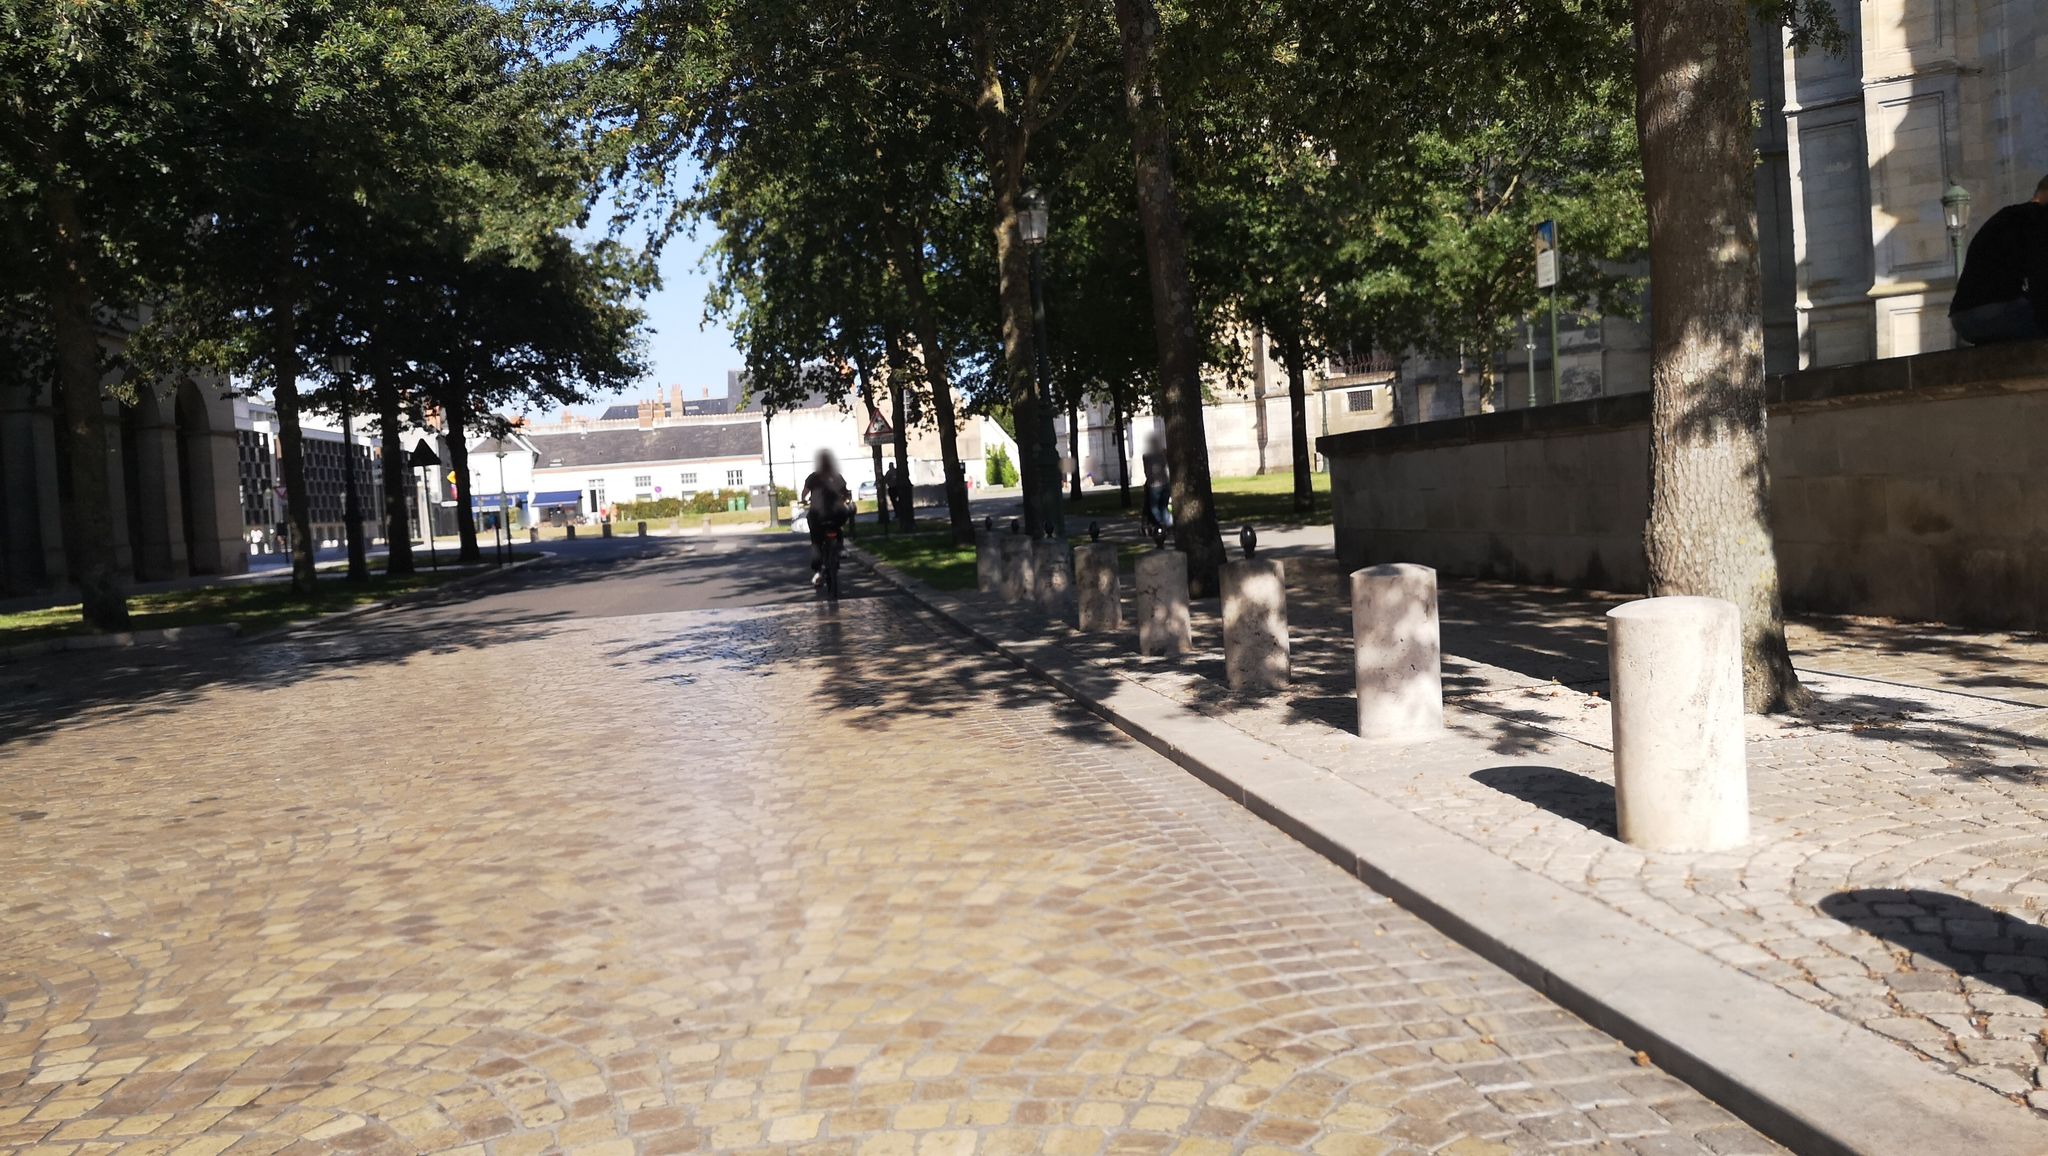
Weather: clear
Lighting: day
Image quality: good
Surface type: walking surface
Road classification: tertiary, living_street
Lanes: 2
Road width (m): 6
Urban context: urban centre
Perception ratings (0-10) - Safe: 8.86, Lively: 7.86, Beautiful: 8.22, Boring: 5.15, Depressing: 5.79, Wealthy: 4.52